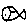
Label: fish